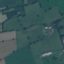
Land use / land cover: Pasture